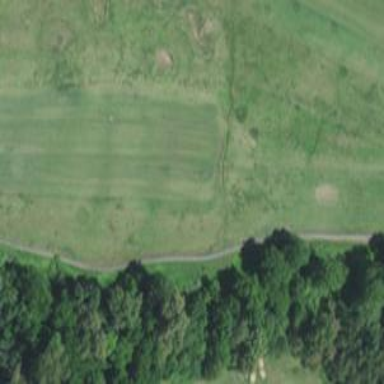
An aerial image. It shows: Golf hole.